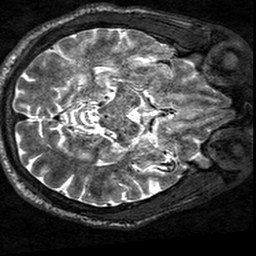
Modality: T2w
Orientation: axial
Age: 66
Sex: male
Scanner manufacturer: siemens
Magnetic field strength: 3 T
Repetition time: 3.2 s
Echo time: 0.567 s